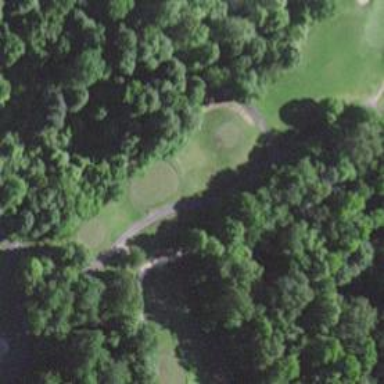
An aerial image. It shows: Path designated for golf carts.